Current action and preconditions to check: trajectory_clear

Your task: For each precondition in the list above, predict whether it will hold at this action.

Consider the current scene as observed from the mobile robot's camera, and analyze the predicted future states of all dynamic agents (e.g., people, animals, vehicles, or any moving entities) within the NEXT SECOND.

IMPORTANT: Only answer "very likely" if you are absolutely certain—based on strong, clear evidence—that a dynamic agent will violate the precondition in the predicted future state. Do NOT answer "very likely" for unlikely, ambiguous, or low-probability risks.

Ask yourself for each precondition: Is there a high probability, with clear and convincing evidence, that the predicted future states of any dynamic agent will interfere with the predicted future state of the currently executing action within the NEXT SECOND, causing that precondition to fail?

Assess the risk level based on these predictions. Use "likely" or "very likely" if motions create a clear risk of interference.

Use "neutral" or "improbable" if agents are nearby but their predicted paths are clearly diverging or non-conflicting.

Failure Risk Categories: "very improbable", "improbable", "neutral", "likely", "very likely"

Answer Format: Output ONLY the probability_of_failure value from these categories: "very improbable", "improbable", "neutral", "likely", "very likely"

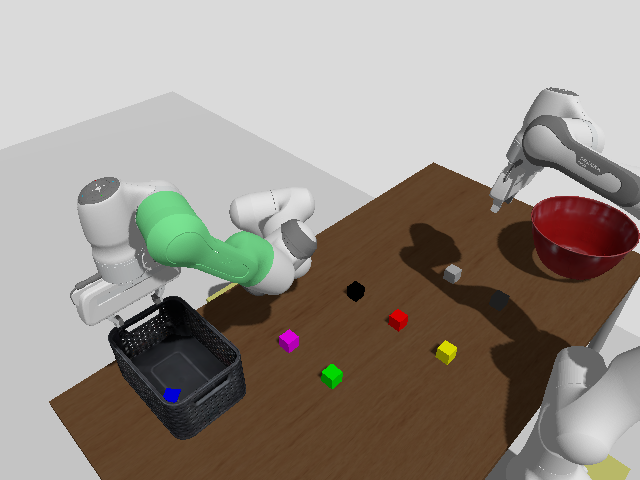

Answer: very improbable